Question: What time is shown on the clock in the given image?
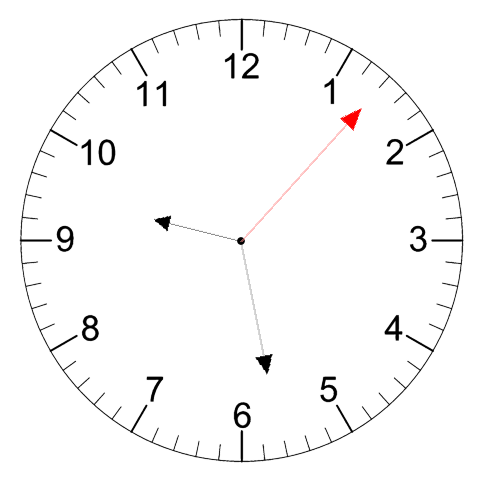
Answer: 09:28:07